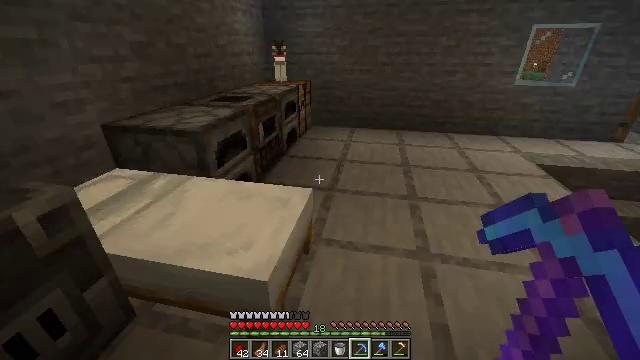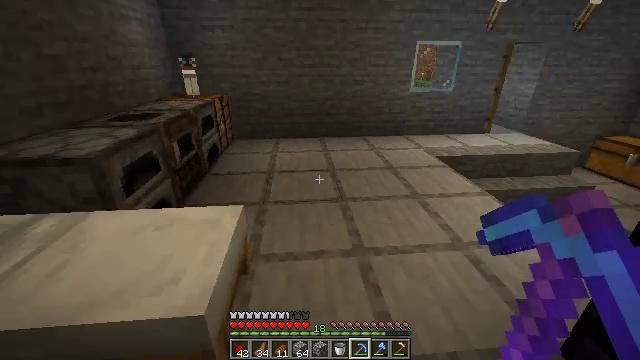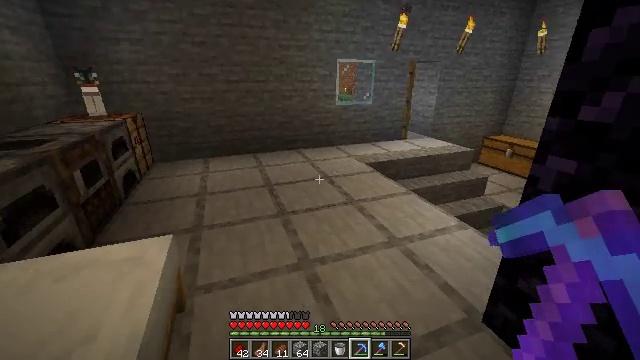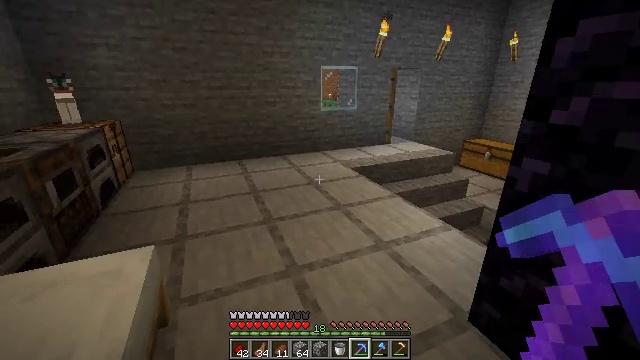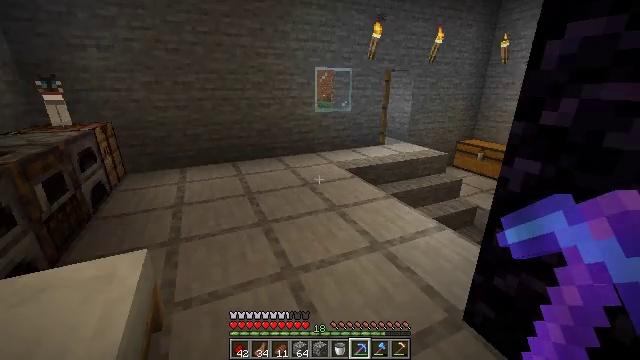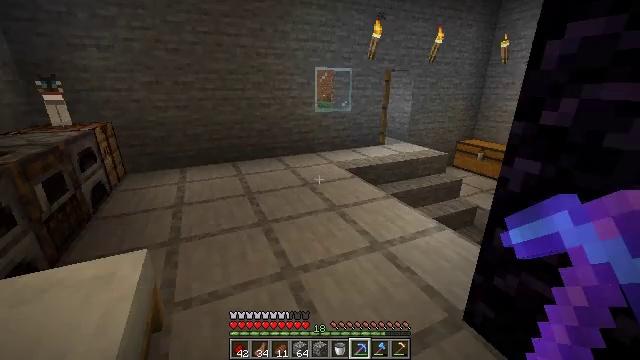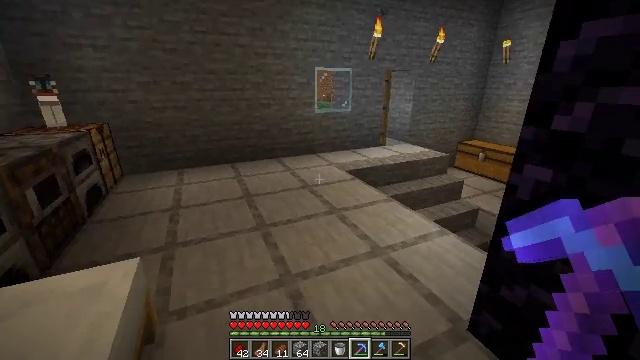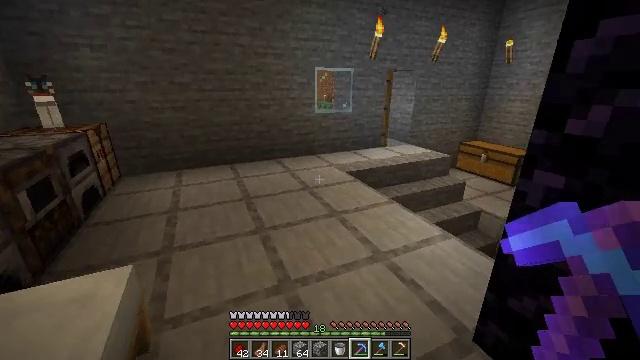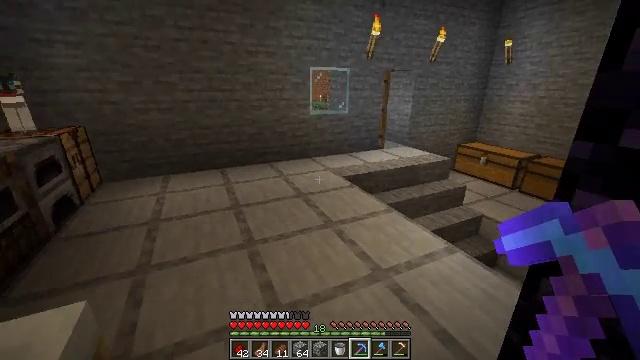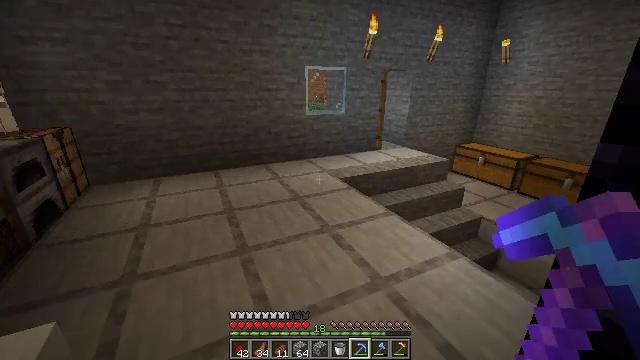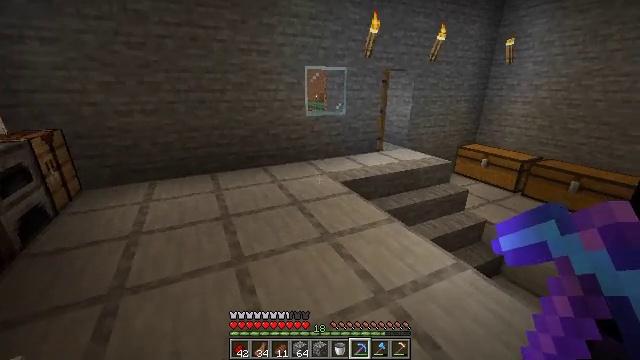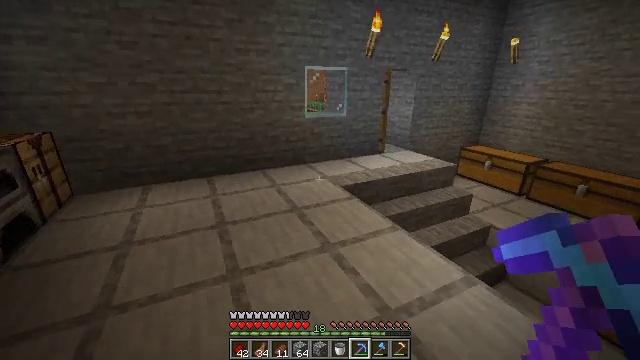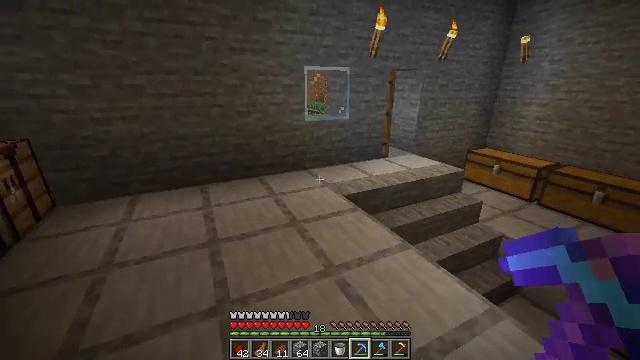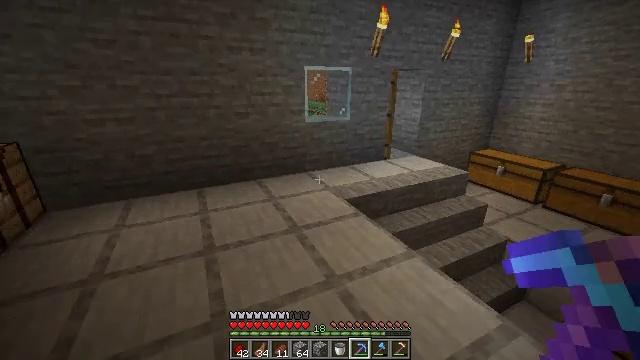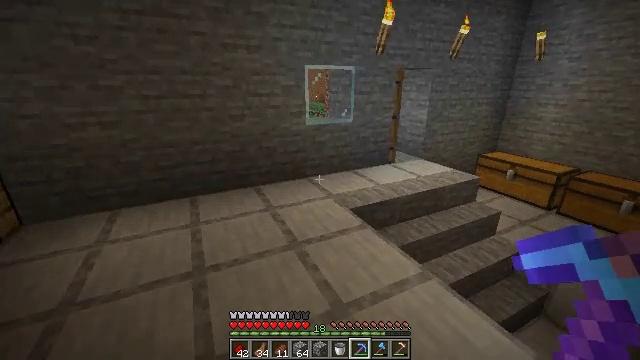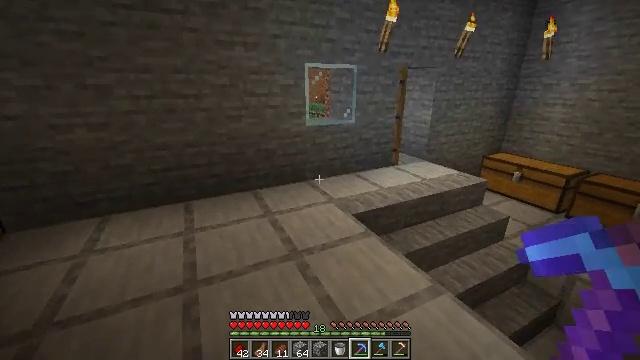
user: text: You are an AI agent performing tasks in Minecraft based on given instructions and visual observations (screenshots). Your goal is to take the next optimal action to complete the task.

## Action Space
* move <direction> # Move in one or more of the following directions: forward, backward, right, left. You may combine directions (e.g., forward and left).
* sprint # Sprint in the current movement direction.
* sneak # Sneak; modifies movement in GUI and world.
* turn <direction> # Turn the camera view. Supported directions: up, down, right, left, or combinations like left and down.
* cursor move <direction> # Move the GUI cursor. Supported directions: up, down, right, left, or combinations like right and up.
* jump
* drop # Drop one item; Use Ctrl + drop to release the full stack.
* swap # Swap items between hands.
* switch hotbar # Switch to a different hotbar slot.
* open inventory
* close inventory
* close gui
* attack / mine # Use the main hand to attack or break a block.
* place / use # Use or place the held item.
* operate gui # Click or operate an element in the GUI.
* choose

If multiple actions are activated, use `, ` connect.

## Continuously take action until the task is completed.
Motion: motion action
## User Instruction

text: Get wheat from the farmland.
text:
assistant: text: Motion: turn right and up
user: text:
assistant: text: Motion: turn right and up
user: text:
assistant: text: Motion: turn right and up
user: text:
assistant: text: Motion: turn right
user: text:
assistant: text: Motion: no_op
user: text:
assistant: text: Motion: move forward
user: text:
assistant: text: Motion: move forward
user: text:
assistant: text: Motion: move forward
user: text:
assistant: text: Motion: move forward
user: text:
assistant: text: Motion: move forward
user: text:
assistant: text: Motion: move forward
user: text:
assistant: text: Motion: move forward
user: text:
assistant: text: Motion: move forward
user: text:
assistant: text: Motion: move forward
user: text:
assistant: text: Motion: move forward
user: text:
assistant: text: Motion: move forward
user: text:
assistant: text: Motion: move forward
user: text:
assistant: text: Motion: move forward, sprint
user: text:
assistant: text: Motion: move forward, sprint
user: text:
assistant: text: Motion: move forward, sprint
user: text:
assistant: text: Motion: move forward, sprint
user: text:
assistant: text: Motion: move forward, sprint
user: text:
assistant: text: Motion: move forward, sprint
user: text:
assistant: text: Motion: move forward, sprint
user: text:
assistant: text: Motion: move forward
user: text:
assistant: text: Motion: move forward
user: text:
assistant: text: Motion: move forward
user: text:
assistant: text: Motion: move forward, turn right
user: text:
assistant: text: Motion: move forward, turn right and down
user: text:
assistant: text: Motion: move forward, turn right and down